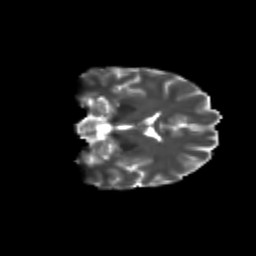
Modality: T2w
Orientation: coronal
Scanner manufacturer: siemens
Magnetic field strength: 3 T
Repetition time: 9.2 s
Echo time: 0.084 s